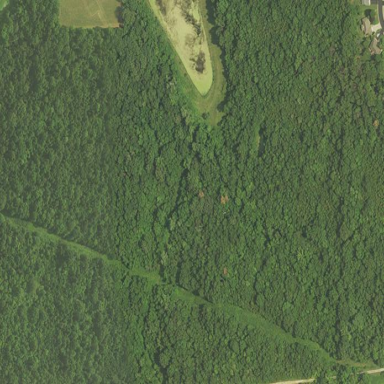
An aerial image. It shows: Mixed woodland area with variety of leaf types and cycles.